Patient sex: M
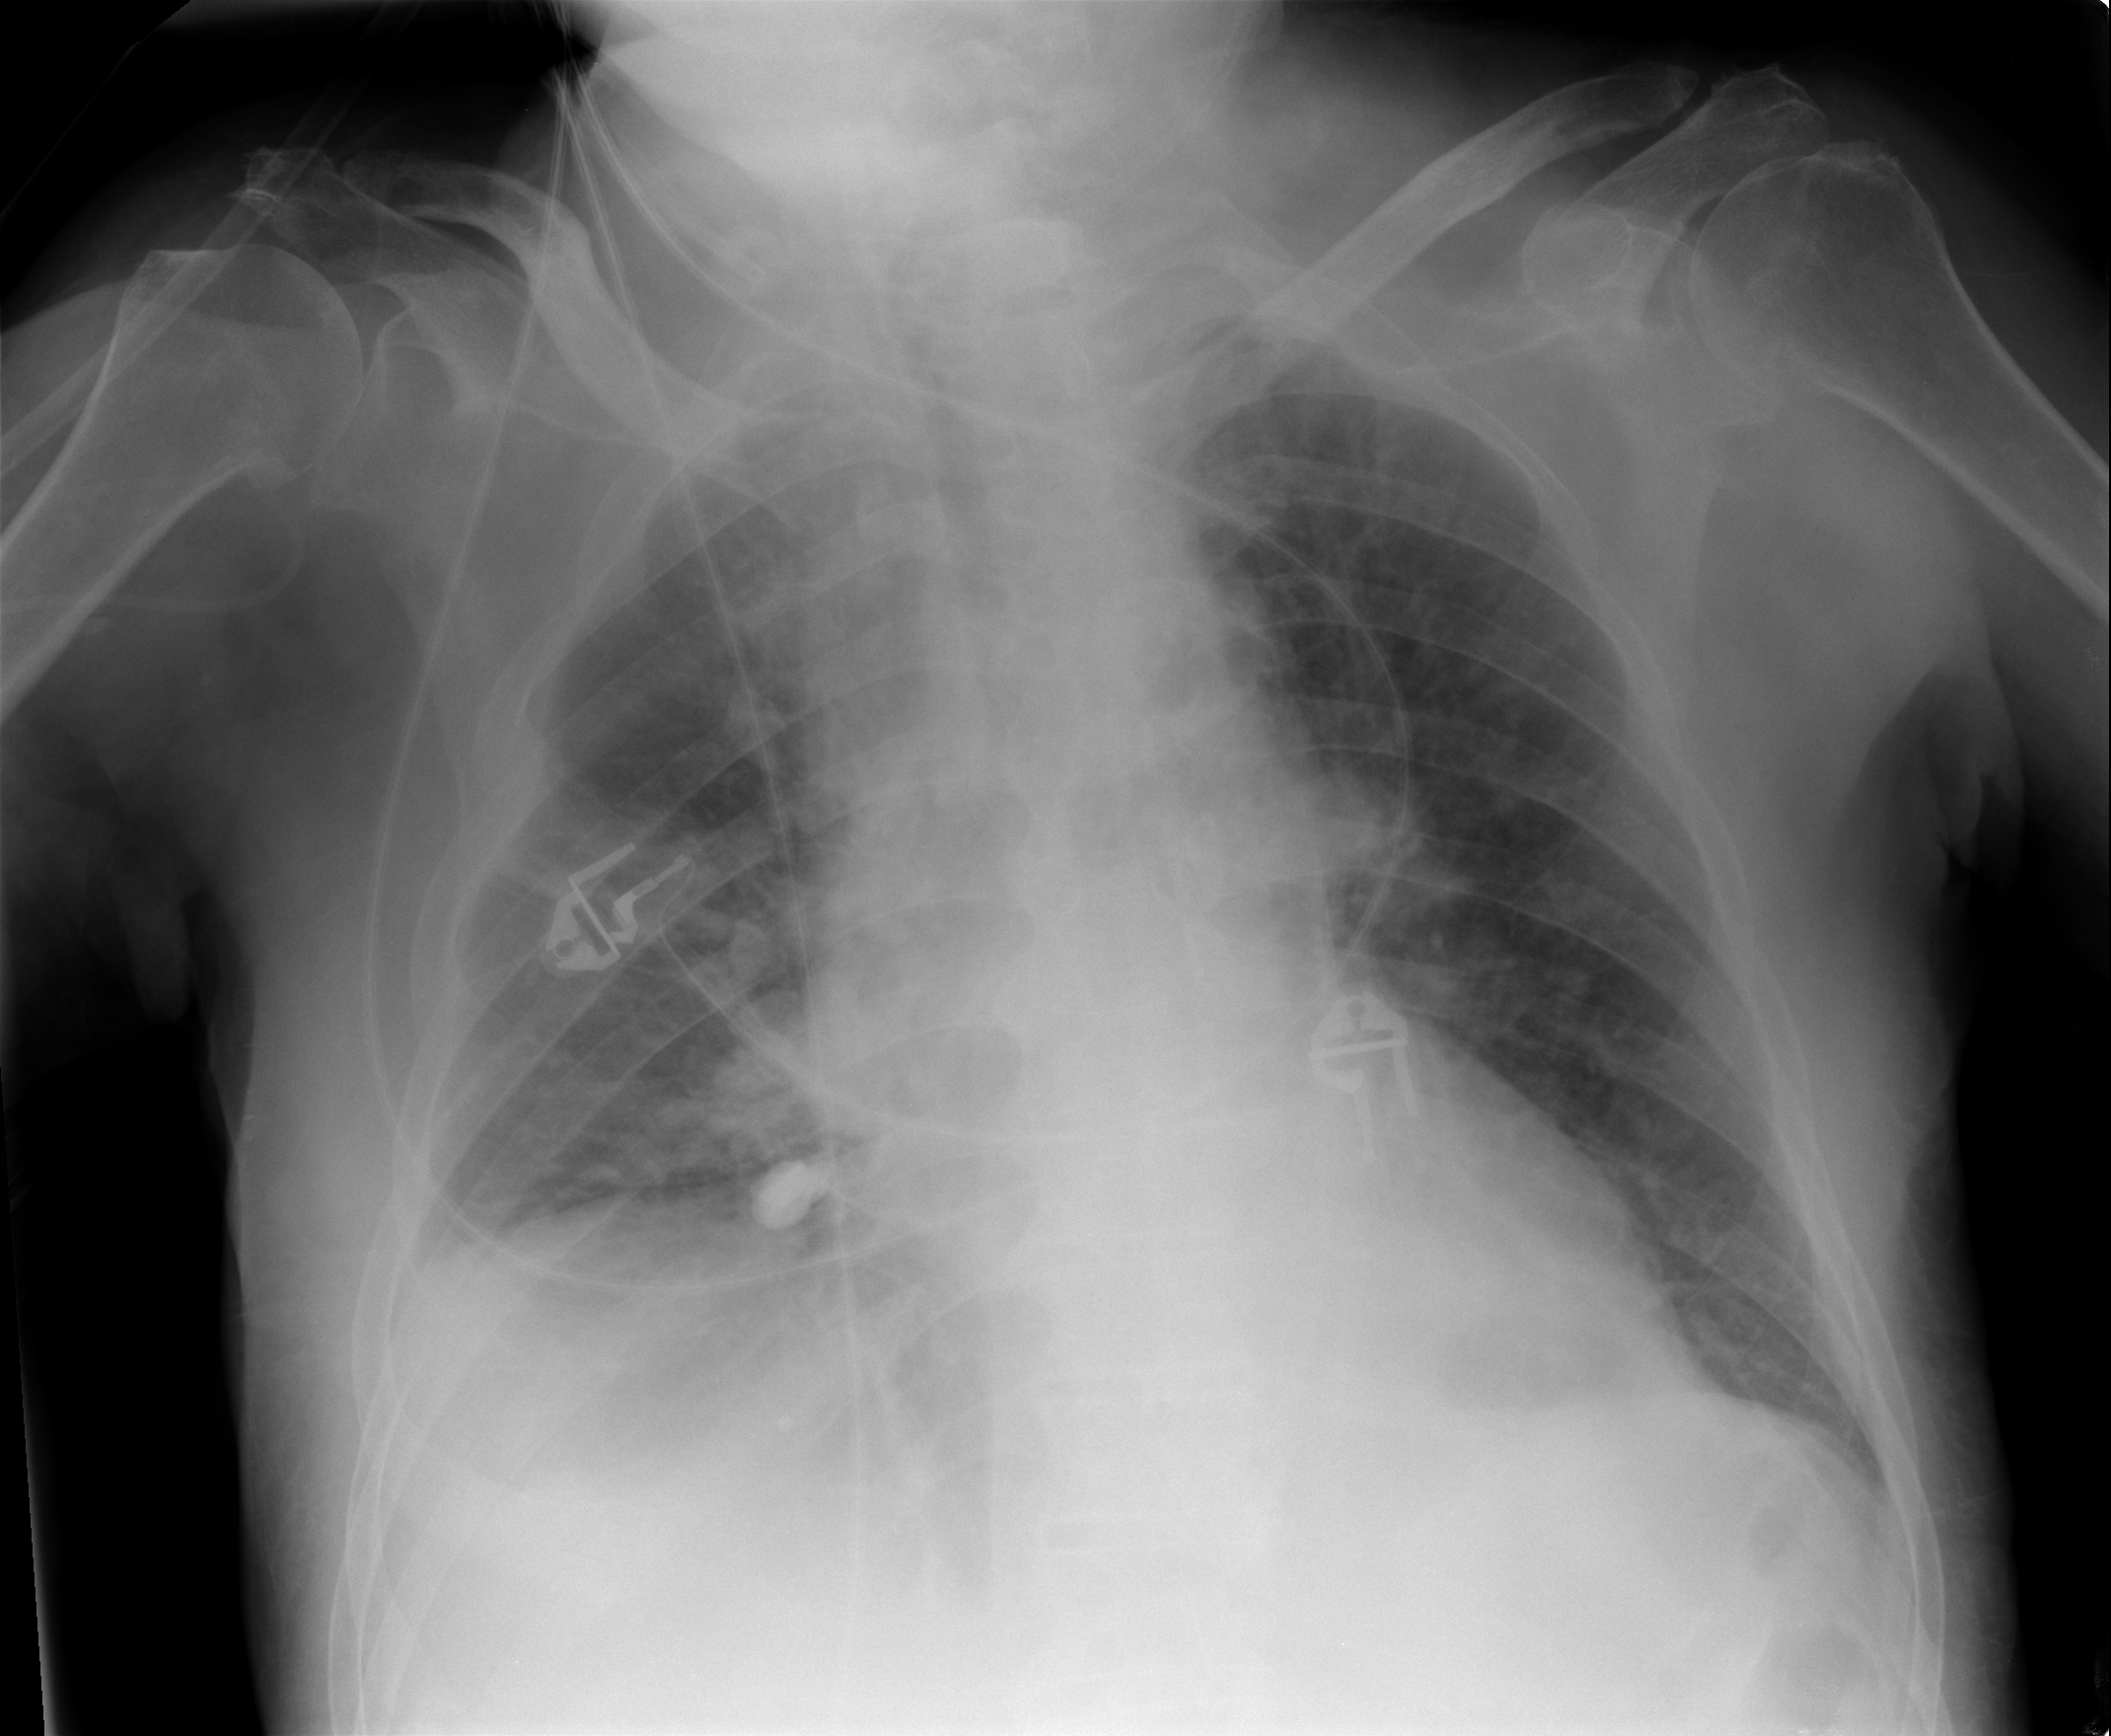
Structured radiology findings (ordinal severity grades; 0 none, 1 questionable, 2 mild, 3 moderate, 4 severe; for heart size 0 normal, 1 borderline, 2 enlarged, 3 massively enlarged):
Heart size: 1
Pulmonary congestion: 0
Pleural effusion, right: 1
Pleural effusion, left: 0
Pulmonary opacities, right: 3
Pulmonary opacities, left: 0
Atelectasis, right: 2
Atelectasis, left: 0